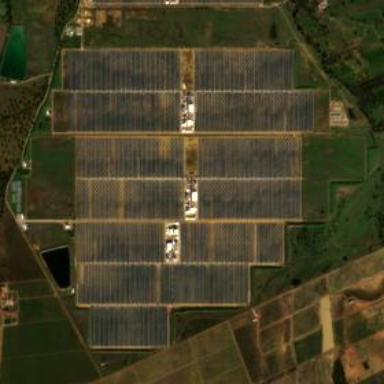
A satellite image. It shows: Solar power plant surrounded by fence.